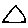
Label: triangle